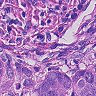
Metastatic tissue present: yes